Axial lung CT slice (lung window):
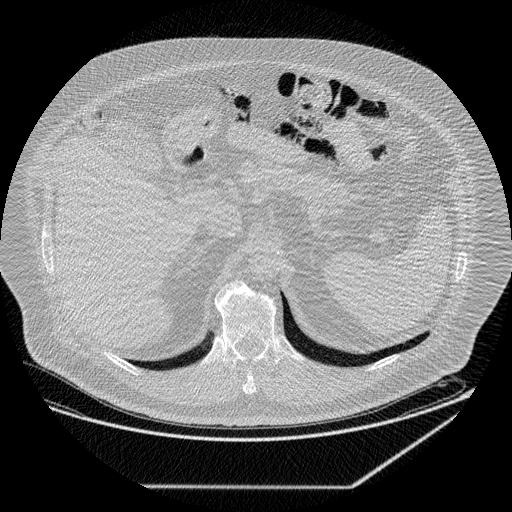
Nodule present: no